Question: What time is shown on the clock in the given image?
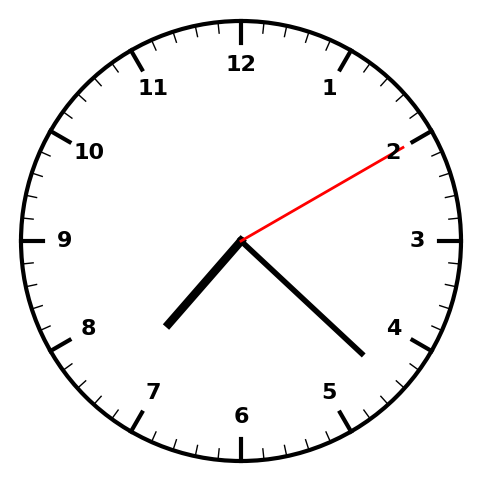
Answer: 07:22:10